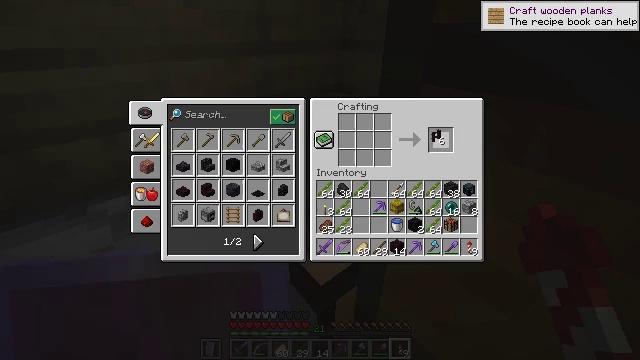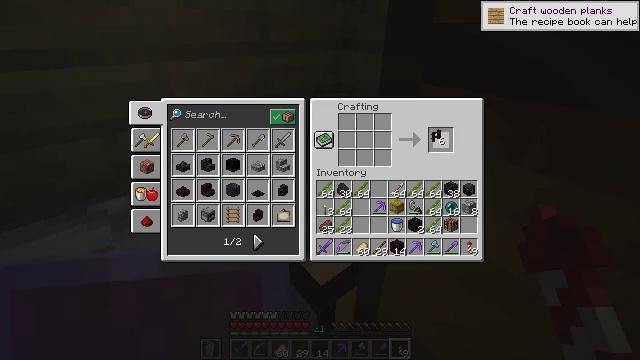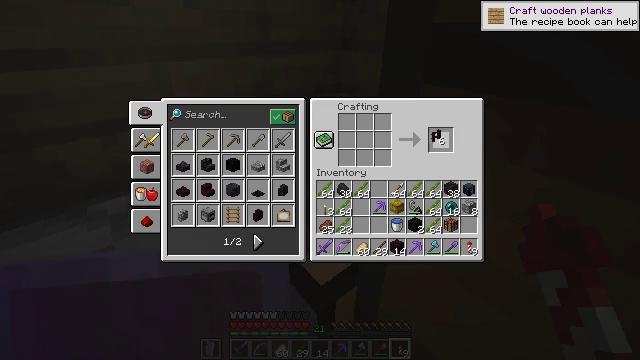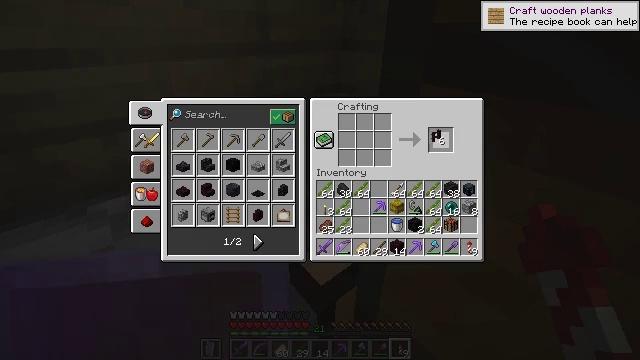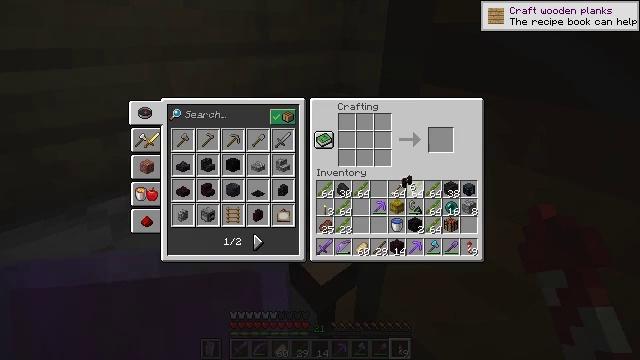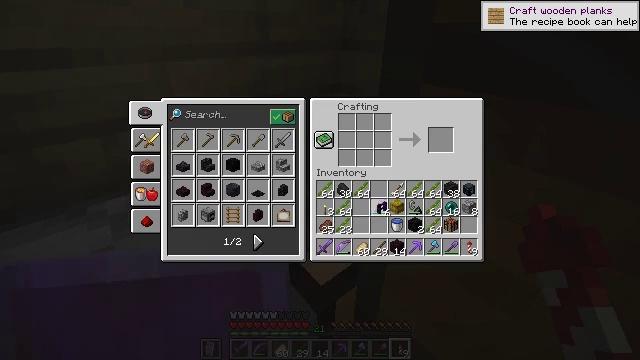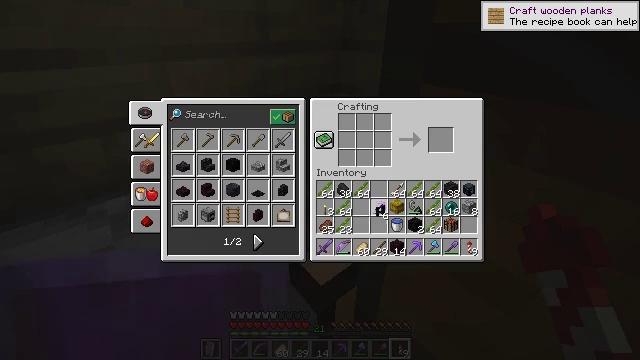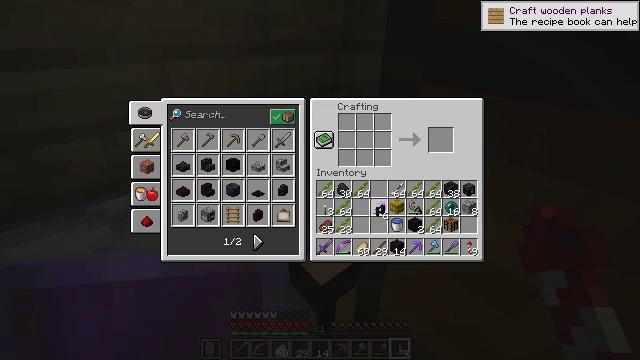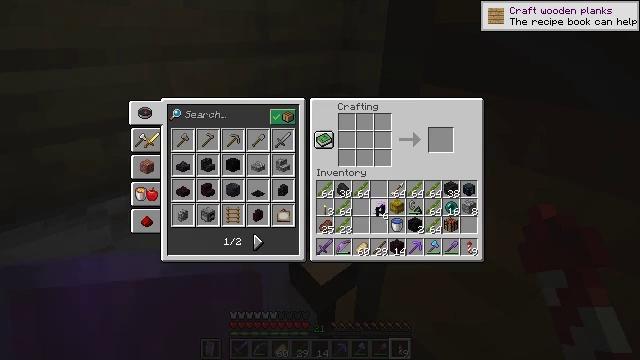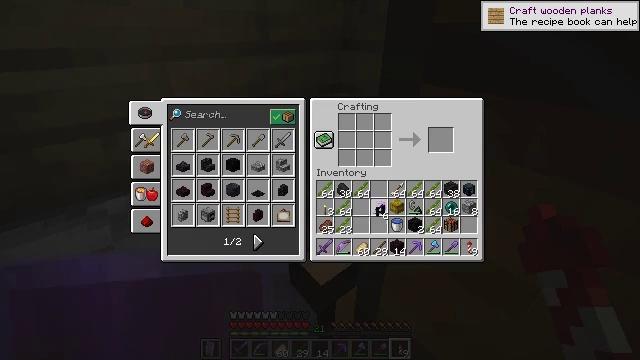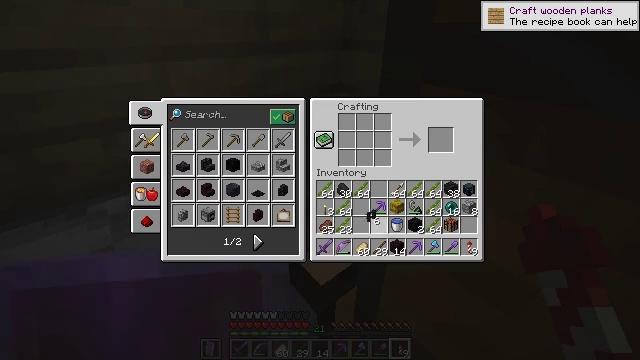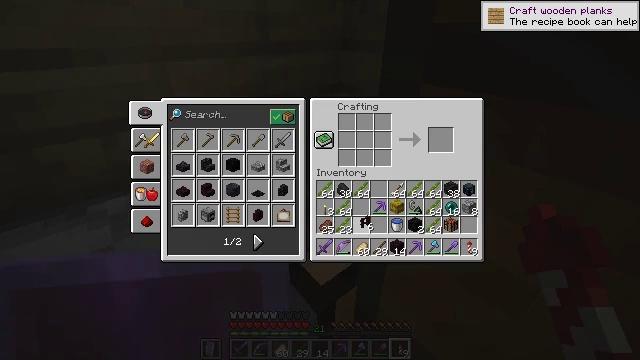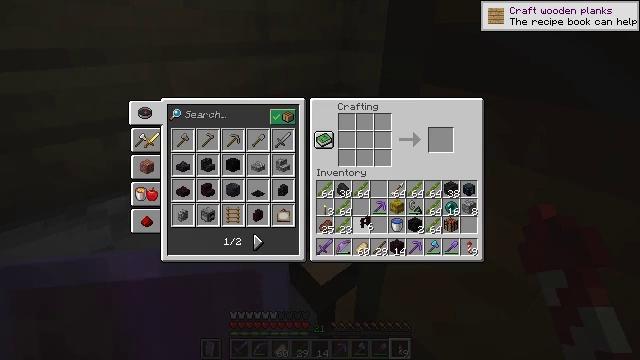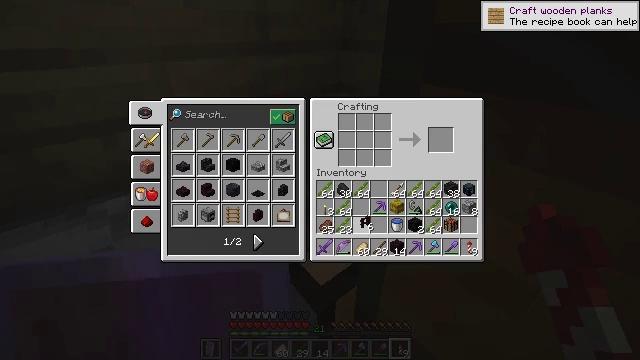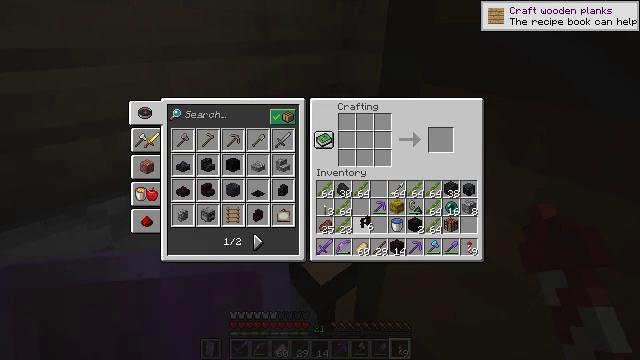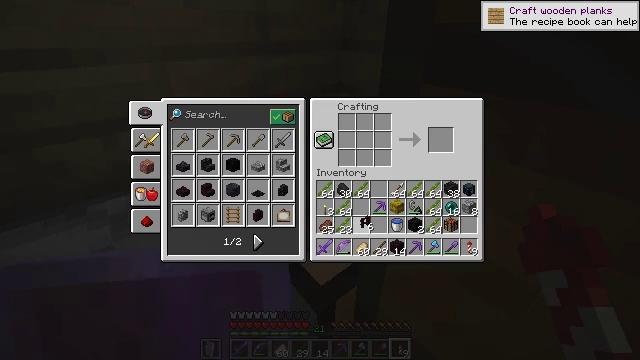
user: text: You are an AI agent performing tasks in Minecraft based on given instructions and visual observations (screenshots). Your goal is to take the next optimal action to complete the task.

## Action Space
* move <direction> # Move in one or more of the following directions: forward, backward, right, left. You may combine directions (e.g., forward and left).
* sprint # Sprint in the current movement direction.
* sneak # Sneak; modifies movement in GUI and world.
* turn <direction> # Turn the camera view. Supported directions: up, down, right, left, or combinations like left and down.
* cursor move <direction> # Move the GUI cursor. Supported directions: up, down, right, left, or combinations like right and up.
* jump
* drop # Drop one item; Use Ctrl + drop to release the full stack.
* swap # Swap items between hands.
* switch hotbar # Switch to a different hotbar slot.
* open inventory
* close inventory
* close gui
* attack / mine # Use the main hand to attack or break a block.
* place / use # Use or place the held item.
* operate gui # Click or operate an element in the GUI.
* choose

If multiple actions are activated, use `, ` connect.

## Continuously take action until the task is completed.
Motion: motion action
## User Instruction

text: Cook netherrack in the furnace to make nether brick.
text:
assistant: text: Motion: no_op
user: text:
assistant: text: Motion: no_op
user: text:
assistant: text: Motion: no_op
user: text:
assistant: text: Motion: turn left and down
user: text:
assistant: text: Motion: turn left and down
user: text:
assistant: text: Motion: no_op
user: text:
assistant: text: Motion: no_op
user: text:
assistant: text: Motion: no_op
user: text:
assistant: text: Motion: no_op
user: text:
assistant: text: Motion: turn left
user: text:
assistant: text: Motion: no_op
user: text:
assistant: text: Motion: no_op
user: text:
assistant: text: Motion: no_op
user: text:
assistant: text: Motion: no_op
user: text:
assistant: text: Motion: no_op
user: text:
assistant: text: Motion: no_op
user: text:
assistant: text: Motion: no_op
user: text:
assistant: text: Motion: attack / mine
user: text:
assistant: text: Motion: attack / mine
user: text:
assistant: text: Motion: no_op
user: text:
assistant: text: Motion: no_op
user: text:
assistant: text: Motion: no_op
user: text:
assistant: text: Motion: no_op
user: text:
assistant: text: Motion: no_op
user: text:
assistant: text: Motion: no_op
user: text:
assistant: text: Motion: no_op
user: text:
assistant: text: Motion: no_op
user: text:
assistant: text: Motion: no_op
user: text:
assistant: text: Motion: no_op
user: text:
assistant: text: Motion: no_op